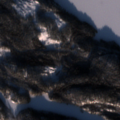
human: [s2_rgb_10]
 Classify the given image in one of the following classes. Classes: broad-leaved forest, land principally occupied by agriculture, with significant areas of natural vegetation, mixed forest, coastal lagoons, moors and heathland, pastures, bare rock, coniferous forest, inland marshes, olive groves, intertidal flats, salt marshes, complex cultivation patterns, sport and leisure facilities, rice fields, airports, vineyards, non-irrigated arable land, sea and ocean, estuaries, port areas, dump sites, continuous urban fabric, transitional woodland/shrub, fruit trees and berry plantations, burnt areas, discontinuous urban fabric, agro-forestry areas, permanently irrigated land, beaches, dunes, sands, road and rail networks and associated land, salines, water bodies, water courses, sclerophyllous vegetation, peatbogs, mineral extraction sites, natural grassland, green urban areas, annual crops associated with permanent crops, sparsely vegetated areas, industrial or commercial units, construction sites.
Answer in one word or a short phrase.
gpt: coniferous forest, mixed forest, water bodies